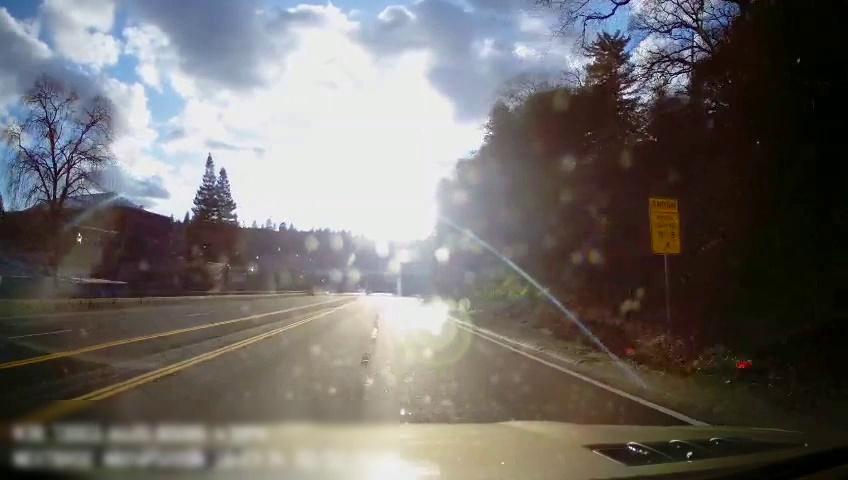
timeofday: Day
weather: Sunny
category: Drivable Space
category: Lanes | Current Lane
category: Lanes | Opposite Lane
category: Lanes | Opposite Lane
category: Lanes | Opposite Lane
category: Lanes | Current Lane
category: Lanes | Alternate Lane
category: Lanes | Opposite Lane
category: Traffic | Signs